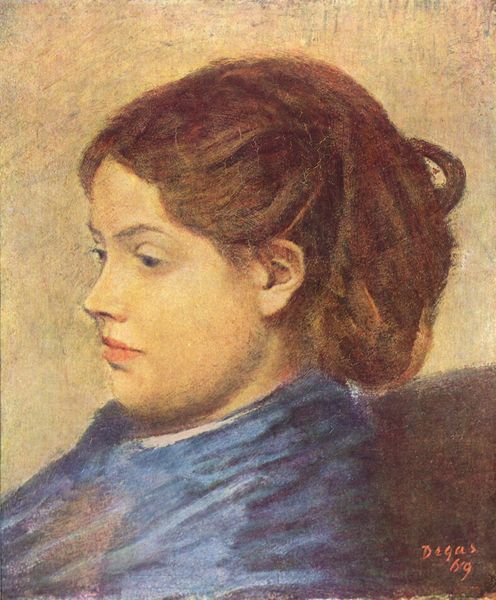
Titel: Porträt Mademoiselle Dobigny
Künstler: Edgar Degas
Standort: Hamburg
Institution: Kunsthalle
Schlagwörter: blau, dunkel, gemälde, kopf, schatten, umhang, weiß, gelb, impressionismus, mädchen, ocker, braun, degas, edgar degas, frau, frisur, grau, haar, hell, hintergrund, kleid, kreide, licht, mund, nase, ohr, pastell, profil, schwarz, stirn, blick, dame, rot, tuch, beige, jung, wand, augen, bluse, falten, gesicht, kleidung, knoten, bild, bildnis, hals, portrait, porträt, signatur, ferne, auge, haare, mantel, kind, augenbrauen, kinn, lippen, ohren, rosa, schulter, traurig, zart, lächeln, dutt, seitlich, wangen, ausdruck, dega, edgar, nacken, spitz, zopf, impressionistisch, ernst, datum, seitenansicht, lciht, verträumt, wange, augenbraue, lippenstift, stola, denken, portrai, braue, halbprofil, dreiviertelporträt, weich, träumen, pastellkreide, abschätzig, signet, aprikot, dreadlocks, trotzig, nase mund, mädche, nachdneklich, seitenportrait, 18. jahrhundert, 17. jahru, pr, halbprofiel, broaun, prträit, degus